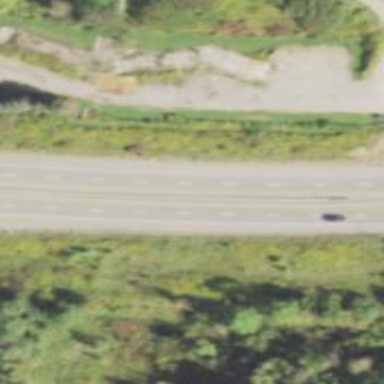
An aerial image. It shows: Asphalt trunk highway which is also expressway.